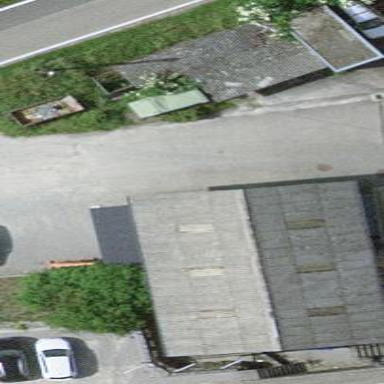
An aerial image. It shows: Warehouse.